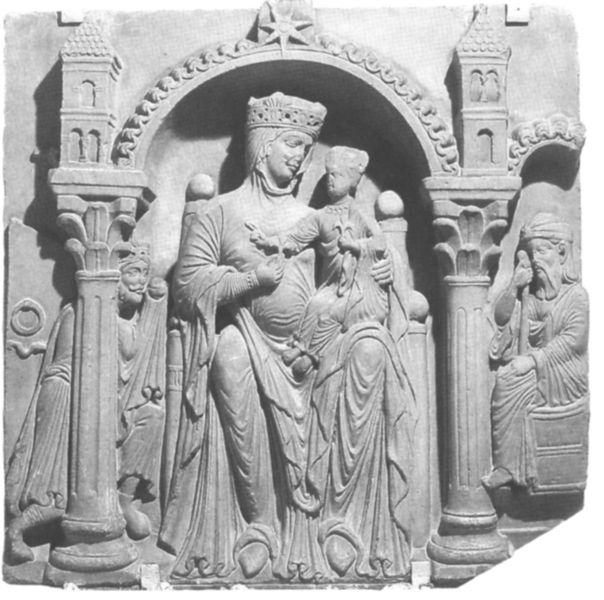
Titel: Anbetung der Könige aus der Abtei Fontfroide
Institution: Montpellier, Musée de la Societé archéologique
Schlagwörter: sitzen, männer, säulen, falten, stein, gewand, familie, kind, mutter, krone, relief, schuhe, könig, thron, stern, tron, schoss, christus, jesus, maria, madonna, josef, jesuskind